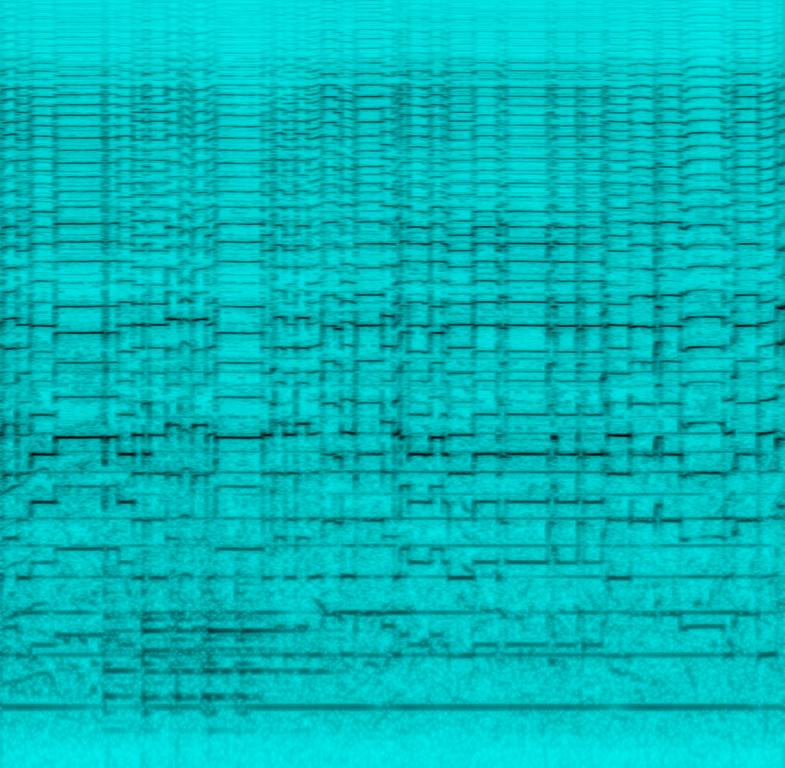
This is an Omani traditional music piece performed live on the street. The melody is being performed by the bagpipes. The atmosphere is vibrant and lively. This piece could be used in the soundtrack of a historical drama that takes place in the Gulf region during British imperial rule.